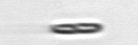
Label: pennate